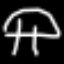
Label: mushroom